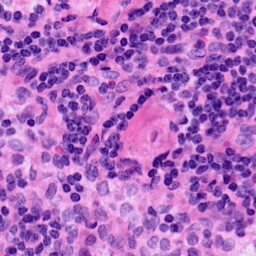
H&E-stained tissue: LymphNode